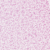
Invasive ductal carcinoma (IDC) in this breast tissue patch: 0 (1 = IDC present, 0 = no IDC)